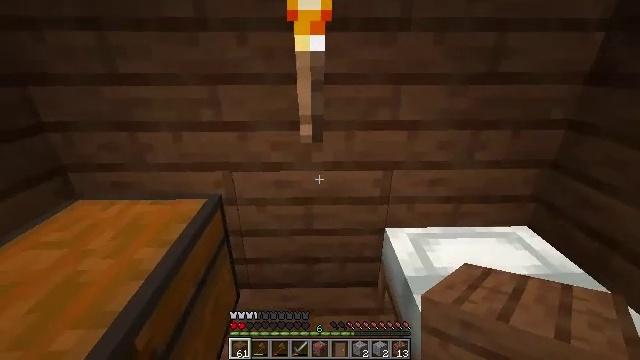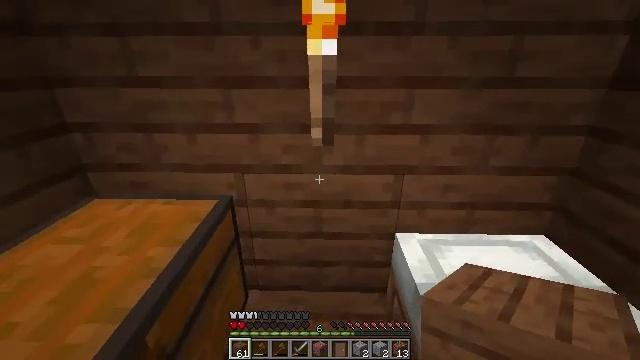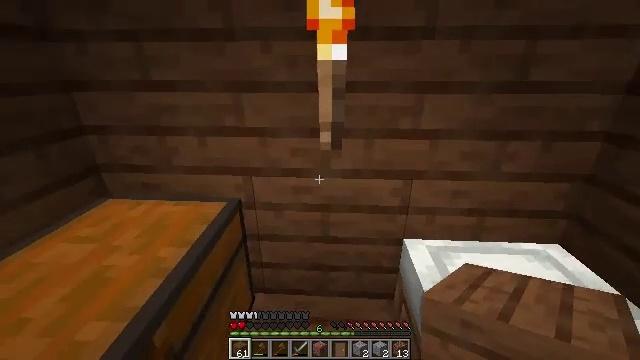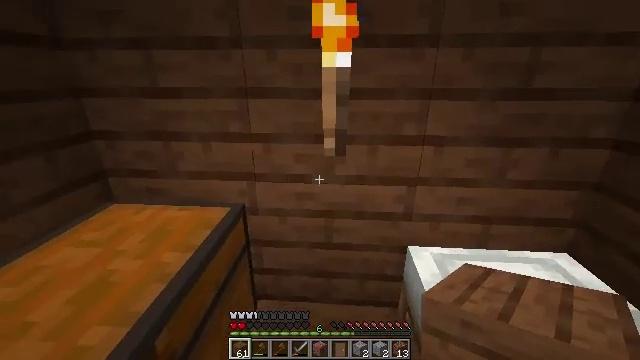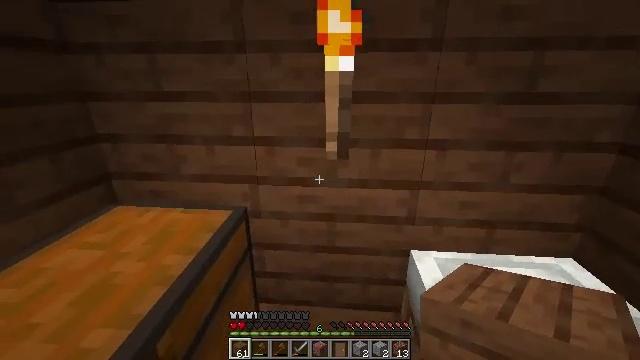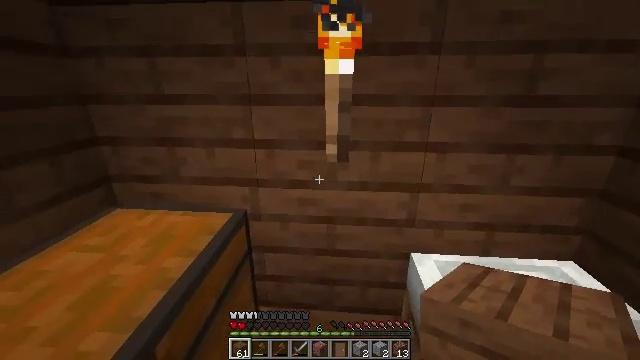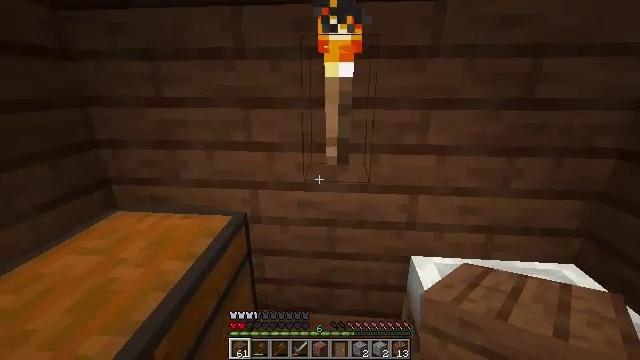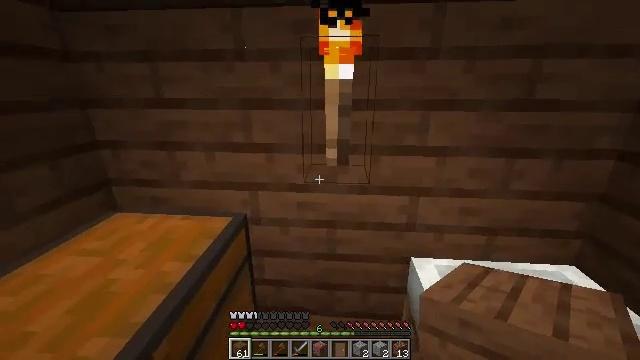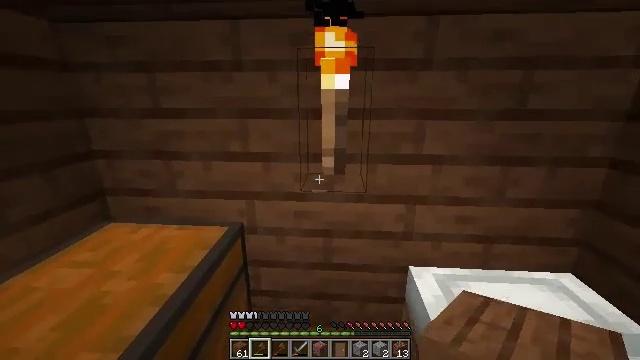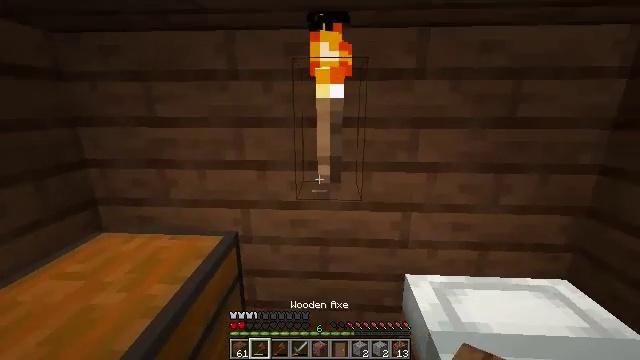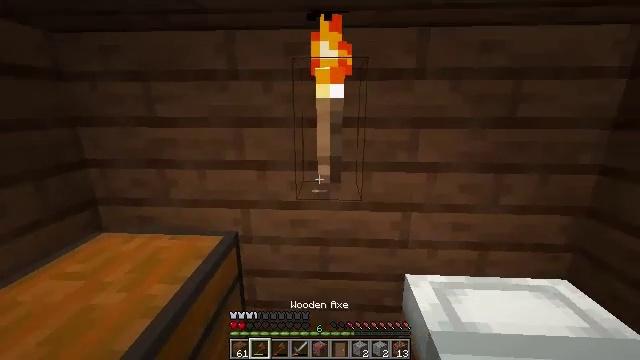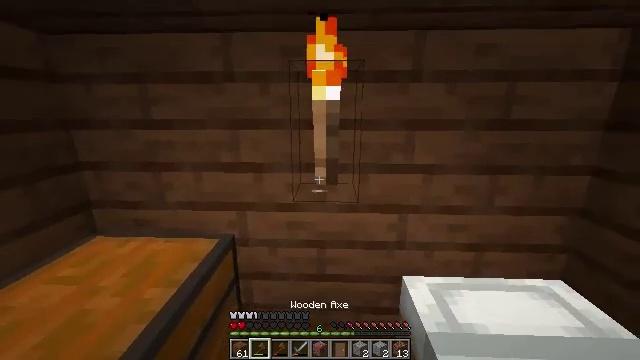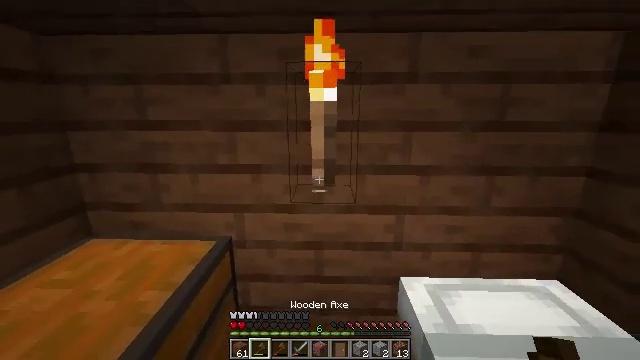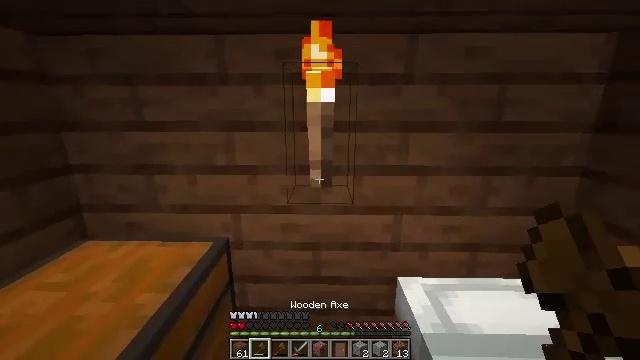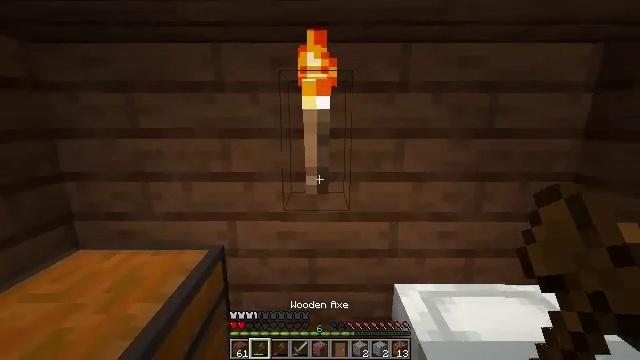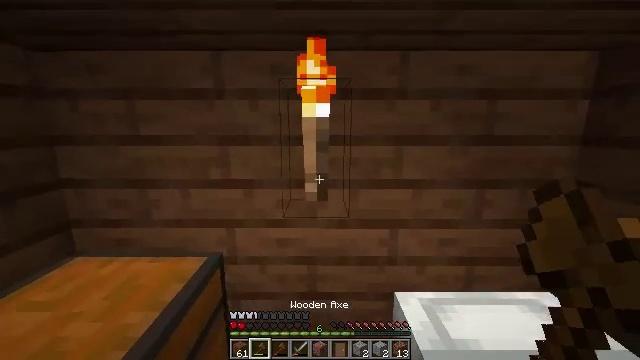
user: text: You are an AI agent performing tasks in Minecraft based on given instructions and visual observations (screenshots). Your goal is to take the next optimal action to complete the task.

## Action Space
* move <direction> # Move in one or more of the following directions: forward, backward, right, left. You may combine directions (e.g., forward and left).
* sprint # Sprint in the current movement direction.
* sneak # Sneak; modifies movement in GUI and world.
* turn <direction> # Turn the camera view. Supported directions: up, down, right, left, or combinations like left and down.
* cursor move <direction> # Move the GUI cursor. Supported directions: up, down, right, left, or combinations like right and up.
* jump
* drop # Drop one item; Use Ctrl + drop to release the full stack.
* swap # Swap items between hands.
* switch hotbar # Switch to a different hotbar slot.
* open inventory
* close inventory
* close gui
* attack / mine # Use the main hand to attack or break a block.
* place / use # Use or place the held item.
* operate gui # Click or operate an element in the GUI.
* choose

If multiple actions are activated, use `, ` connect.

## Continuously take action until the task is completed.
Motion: motion action
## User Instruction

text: Destroy the wall torch to gather it.
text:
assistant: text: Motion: turn left
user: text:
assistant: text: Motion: turn left
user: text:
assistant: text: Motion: turn up
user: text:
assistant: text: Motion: no_op
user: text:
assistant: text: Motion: no_op
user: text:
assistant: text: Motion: no_op
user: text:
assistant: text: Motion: no_op
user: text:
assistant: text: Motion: turn up, switch to hotbar 2
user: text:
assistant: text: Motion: turn right and up, switch to hotbar 2
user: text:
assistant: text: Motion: switch to hotbar 2
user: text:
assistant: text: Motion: switch to hotbar 2
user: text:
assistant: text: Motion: no_op
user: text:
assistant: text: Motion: no_op
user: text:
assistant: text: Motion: turn up
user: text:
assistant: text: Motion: turn up
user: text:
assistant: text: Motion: no_op
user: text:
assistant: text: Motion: no_op
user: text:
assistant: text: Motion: no_op
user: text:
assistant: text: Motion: attack / mine
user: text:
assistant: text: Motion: attack / mine
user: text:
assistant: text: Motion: attack / mine
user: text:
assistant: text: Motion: no_op
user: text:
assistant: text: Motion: no_op
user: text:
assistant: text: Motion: no_op